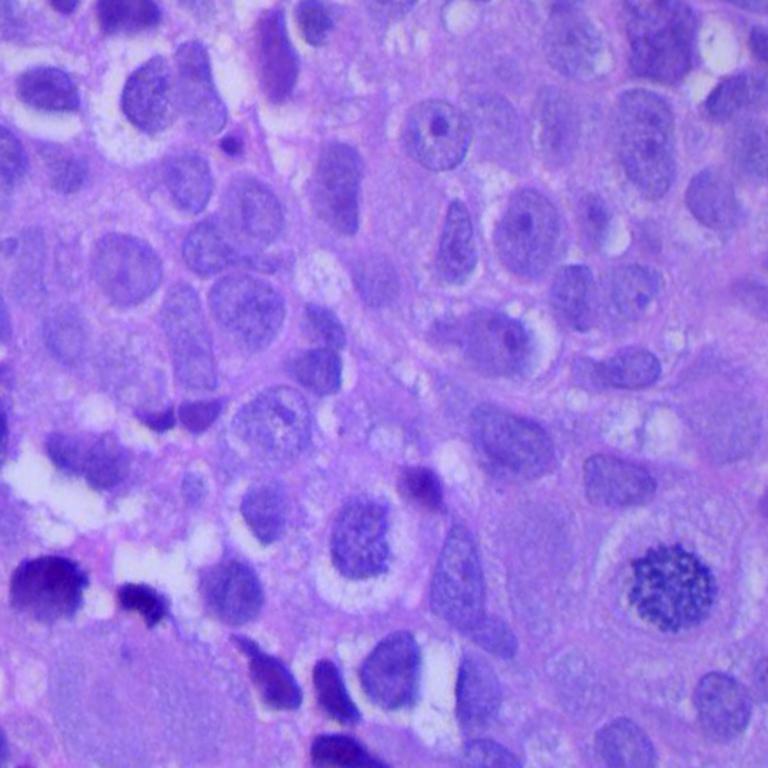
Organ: lung
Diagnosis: squamous carcinomas